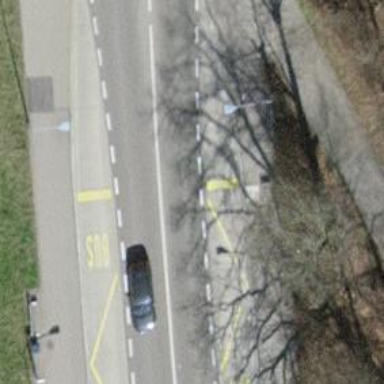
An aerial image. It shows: Platform for public transport is situated by the road.